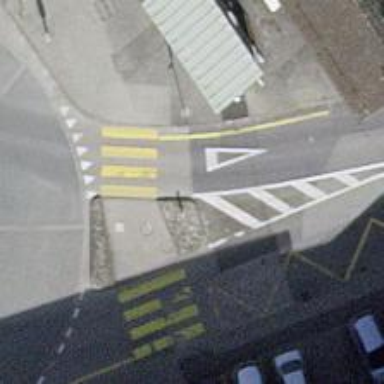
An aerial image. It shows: Footway with asphalt surface leading to traffic island.